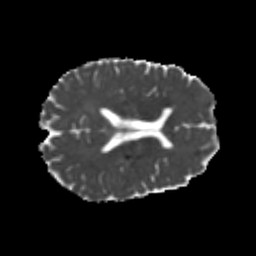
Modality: MD
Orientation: axial
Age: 22
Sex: male
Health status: healthy
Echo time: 0.074 s